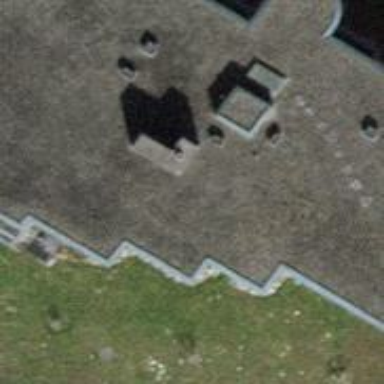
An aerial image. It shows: Flat-roofed building.